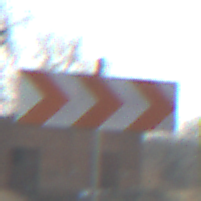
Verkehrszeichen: RichtungstafelnInKurvenGrossLinks
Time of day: MorningAfternoon
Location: Outdoor (Suburban)
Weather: PartlyCloudy
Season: NotSpecified
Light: Natural